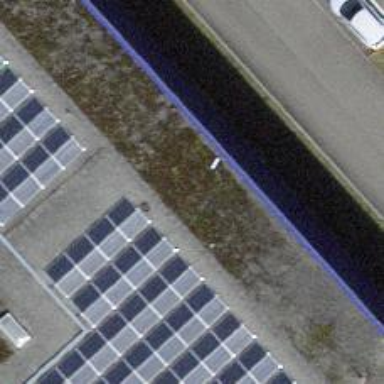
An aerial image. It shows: Charging station.